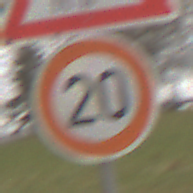
Verkehrszeichen: Geschwindigkeit20
Zusatzzeichen oben: ViehtriebLinks
Umgebung: Outdoor, Nature
Tageszeit: Midday
Wetter: Overcast
Licht: Natural
Jahreszeit: NotSpecified
Kontrast: LowContrast